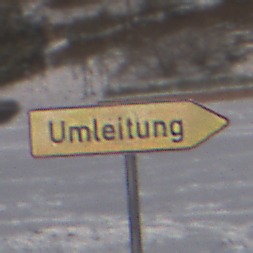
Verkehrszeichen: UmleitungswegweiserRechtsweisend
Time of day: MorningAfternoon
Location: Outdoor (Nature)
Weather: PartlyCloudy
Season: Winter
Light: Natural